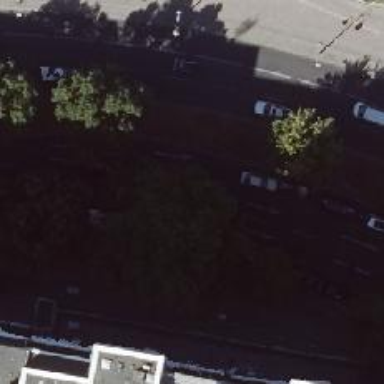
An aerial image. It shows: Secondary road with asphalt surface. It has cycle track on the right side and parking lane on the right side.